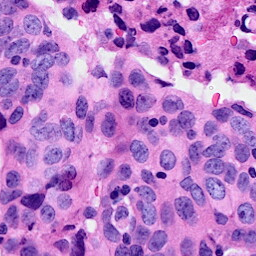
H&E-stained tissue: Breast